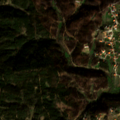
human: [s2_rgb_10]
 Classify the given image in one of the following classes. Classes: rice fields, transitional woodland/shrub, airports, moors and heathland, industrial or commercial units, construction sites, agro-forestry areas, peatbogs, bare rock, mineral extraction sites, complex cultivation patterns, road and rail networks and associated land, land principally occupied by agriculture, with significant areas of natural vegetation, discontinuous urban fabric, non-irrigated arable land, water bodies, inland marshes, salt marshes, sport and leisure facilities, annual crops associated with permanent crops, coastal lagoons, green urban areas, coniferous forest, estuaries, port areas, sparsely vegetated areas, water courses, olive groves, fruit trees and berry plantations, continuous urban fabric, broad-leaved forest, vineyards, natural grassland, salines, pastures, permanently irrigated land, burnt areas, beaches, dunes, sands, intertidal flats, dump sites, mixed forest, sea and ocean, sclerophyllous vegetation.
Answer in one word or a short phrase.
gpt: complex cultivation patterns, land principally occupied by agriculture, with significant areas of natural vegetation, broad-leaved forest, coniferous forest, transitional woodland/shrub